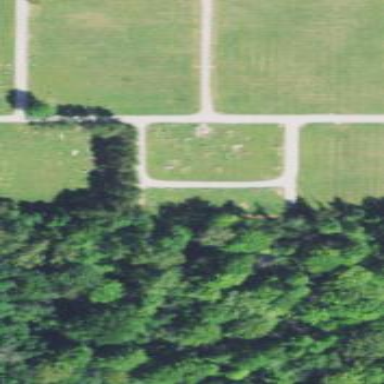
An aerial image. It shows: Cemetery.